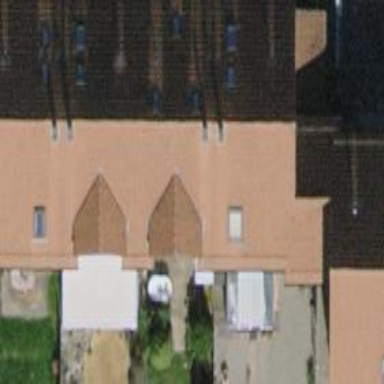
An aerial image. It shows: Building with tile roof.